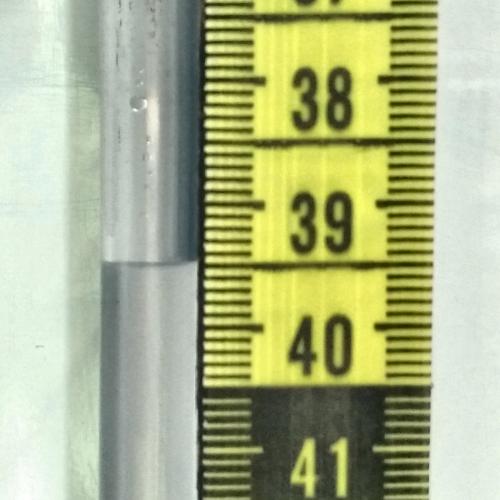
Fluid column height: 39.5 cm